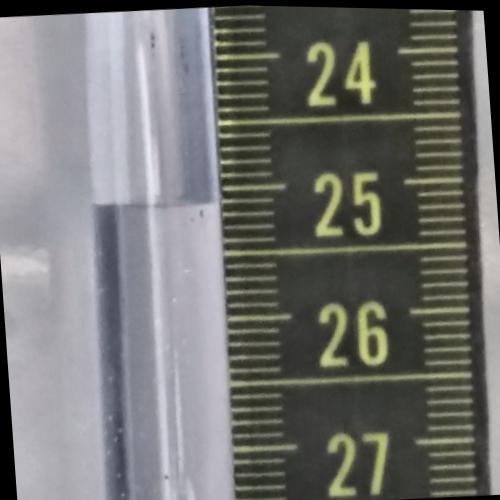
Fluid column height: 25.1 cm